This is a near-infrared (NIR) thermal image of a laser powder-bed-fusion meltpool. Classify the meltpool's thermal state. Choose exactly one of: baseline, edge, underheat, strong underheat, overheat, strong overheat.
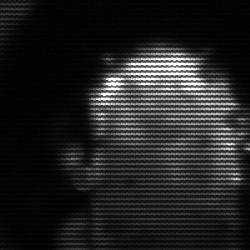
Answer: baseline